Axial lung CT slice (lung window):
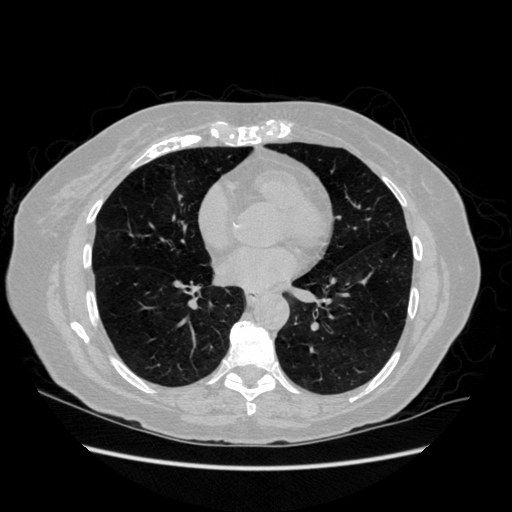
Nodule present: no